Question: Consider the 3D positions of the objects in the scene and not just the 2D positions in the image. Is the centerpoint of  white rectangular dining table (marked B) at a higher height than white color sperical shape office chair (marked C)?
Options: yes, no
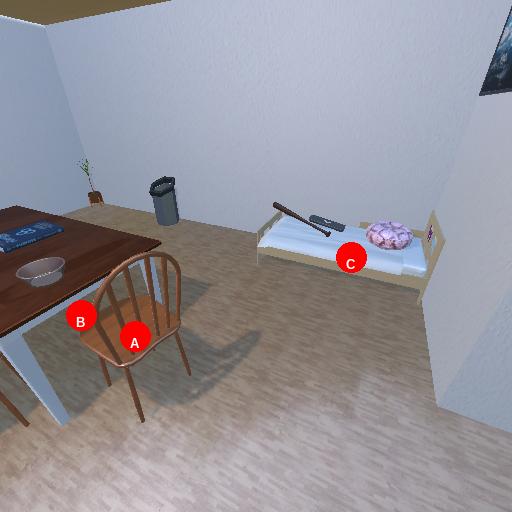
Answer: yes